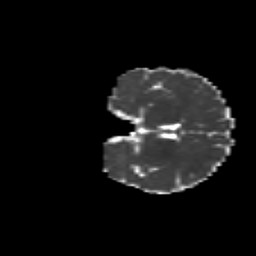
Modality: MD
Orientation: coronal
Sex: female
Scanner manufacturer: siemens
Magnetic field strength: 3 T
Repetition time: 5 s
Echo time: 0.071 s